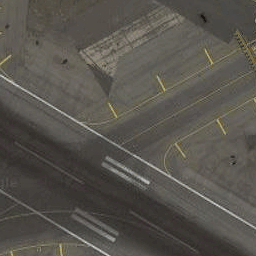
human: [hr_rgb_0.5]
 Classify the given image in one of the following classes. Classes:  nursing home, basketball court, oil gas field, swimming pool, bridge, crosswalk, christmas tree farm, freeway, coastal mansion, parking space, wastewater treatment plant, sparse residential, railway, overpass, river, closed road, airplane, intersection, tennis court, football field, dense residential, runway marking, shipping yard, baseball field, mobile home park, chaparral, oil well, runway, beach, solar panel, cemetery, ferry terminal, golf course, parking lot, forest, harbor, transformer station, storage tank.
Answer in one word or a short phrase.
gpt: runway